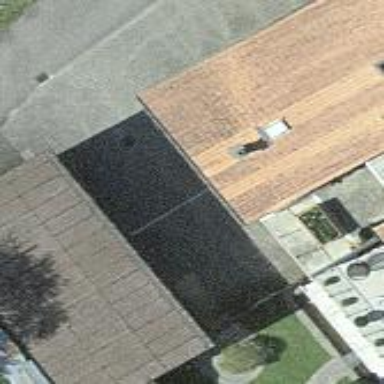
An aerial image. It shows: View of roof of building.